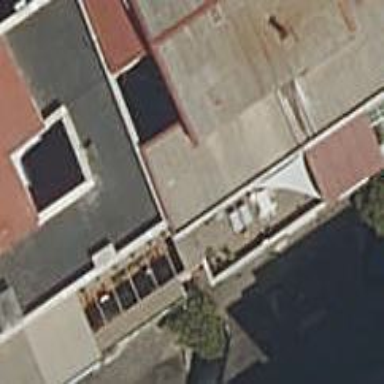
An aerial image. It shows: Car shop.